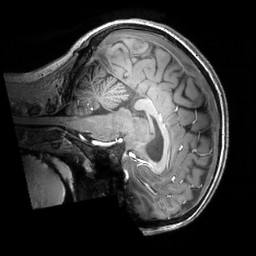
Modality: T1w
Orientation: sagittal
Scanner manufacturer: philips
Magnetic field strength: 7 T
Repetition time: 0.008 s
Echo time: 0.001974 s